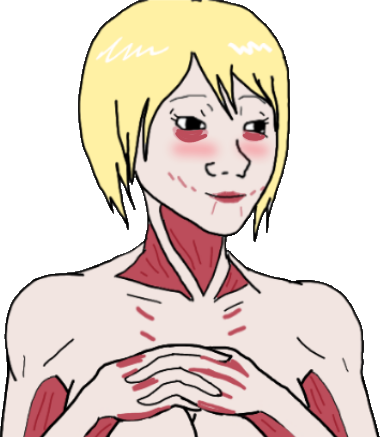
Label: 5_Abusive_Wife